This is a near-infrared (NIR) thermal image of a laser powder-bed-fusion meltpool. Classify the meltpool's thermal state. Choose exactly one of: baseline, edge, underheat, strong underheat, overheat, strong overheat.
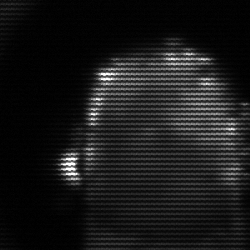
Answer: baseline